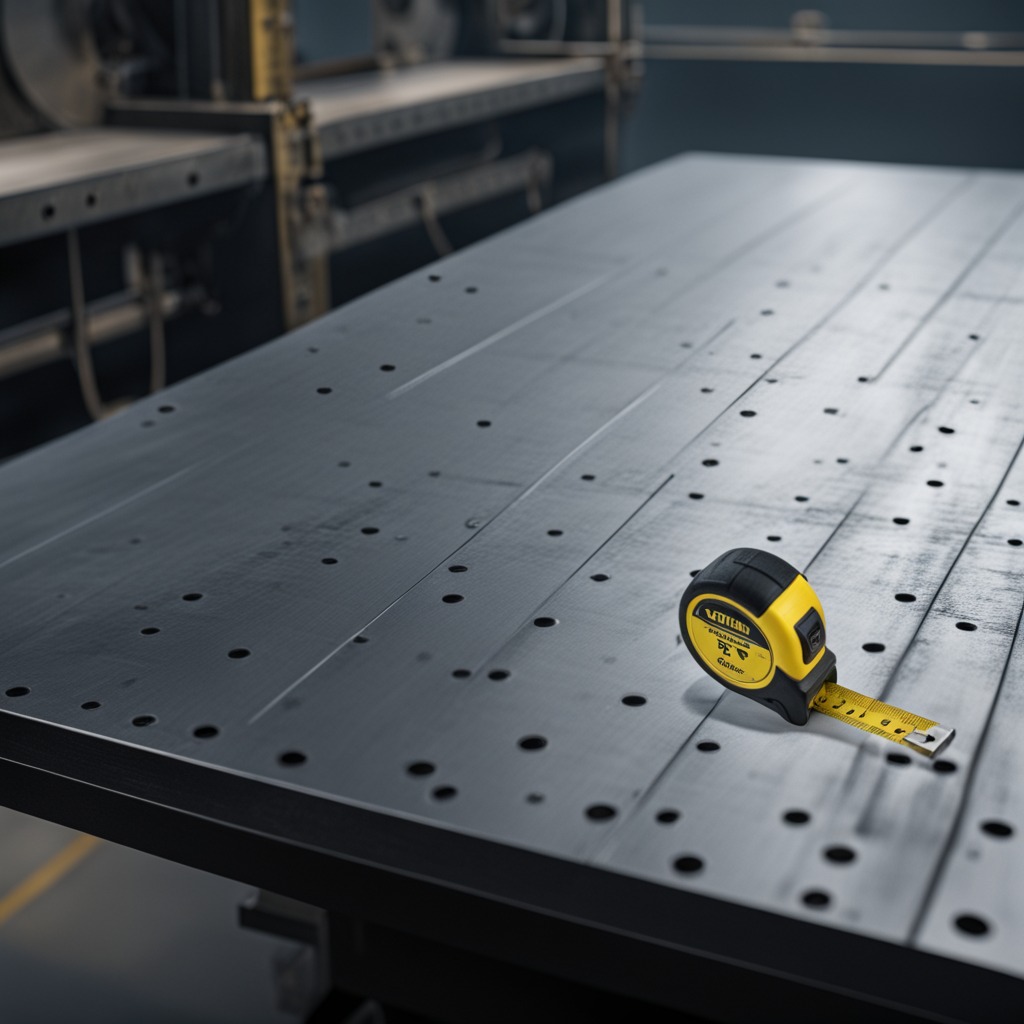
A measuring tape lies on the cold steel table in a mining workshop.